Aerial crown-view tile of a tropical tree (Barro Colorado Island, Panama), acquired 20241112:
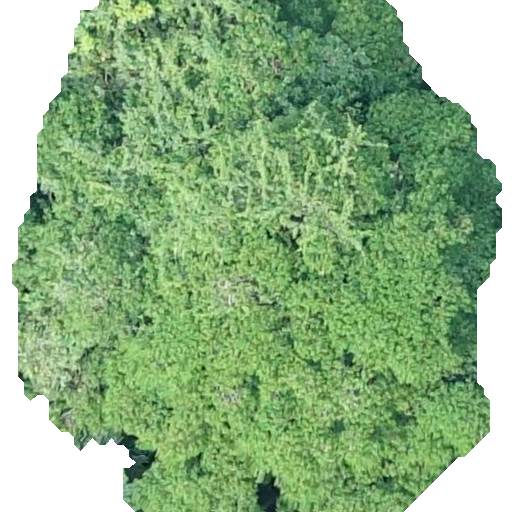
Species: Hura crepitans
GBIF accepted scientific name: Hura crepitans
Crown area: 341.485 m²